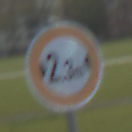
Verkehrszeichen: TatsaechlicheBreite2Komma3
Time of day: MorningAfternoon
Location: Outdoor (Suburban)
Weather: PartlyCloudy
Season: NotSpecified
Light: Natural